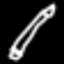
Label: pencil